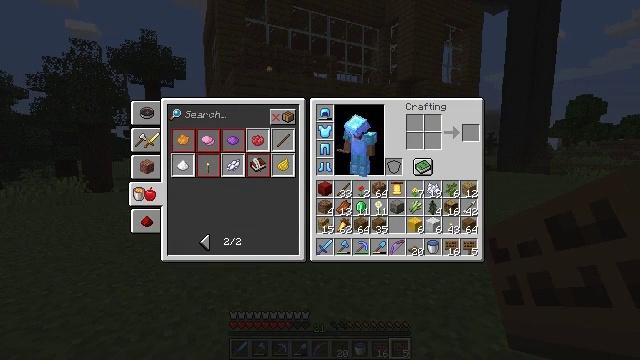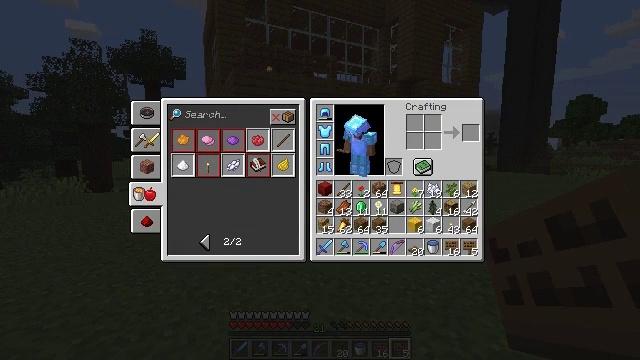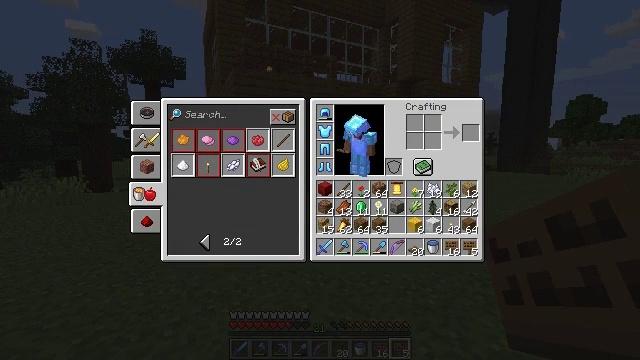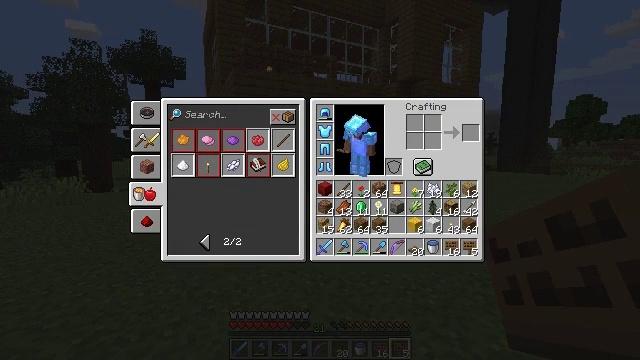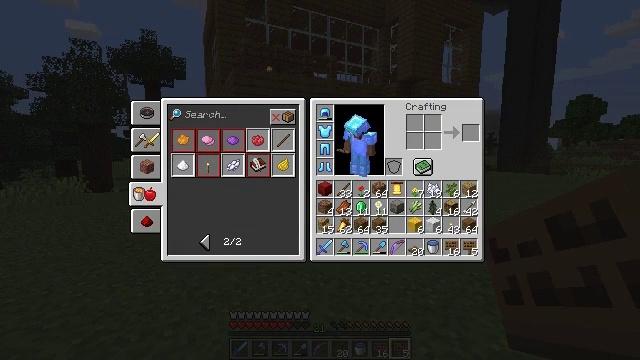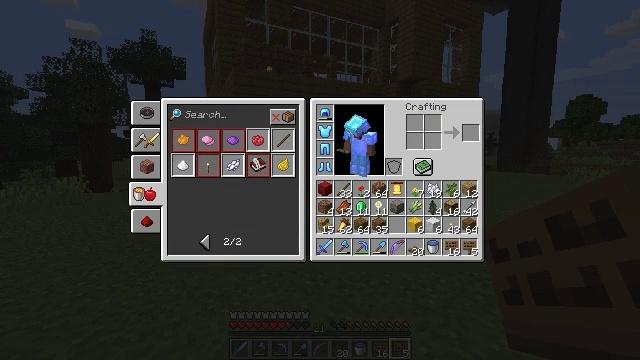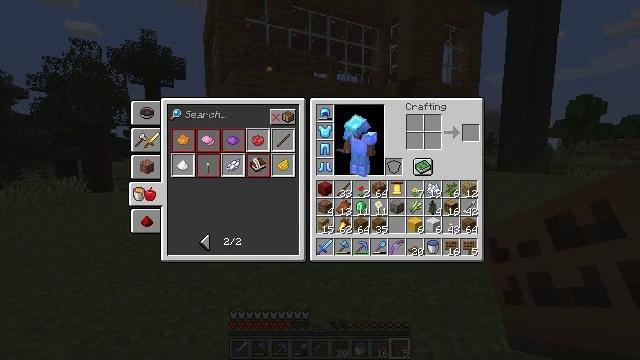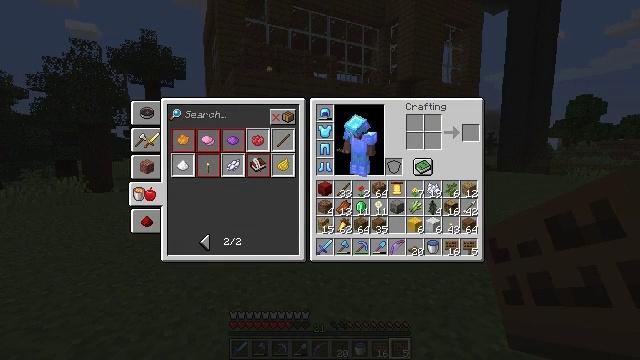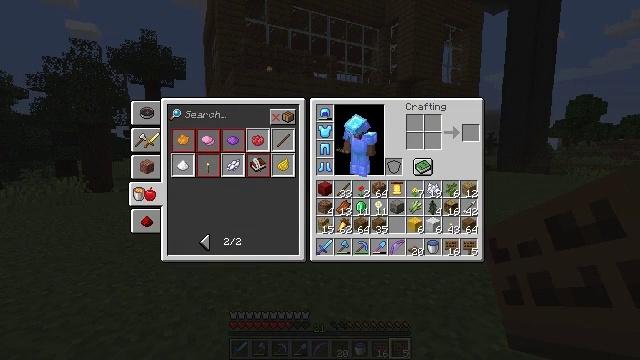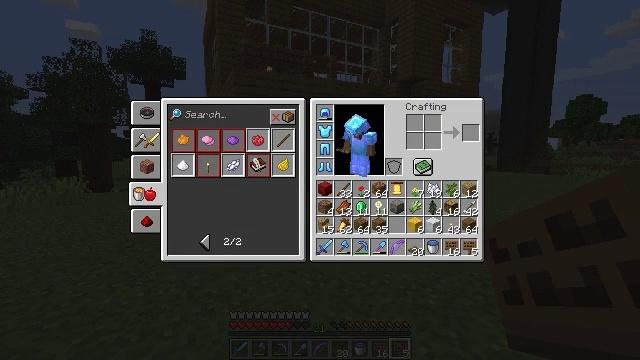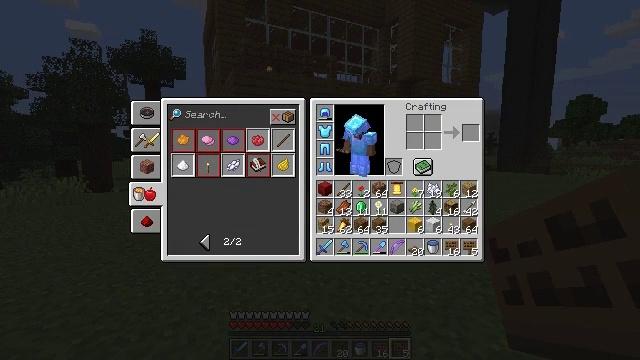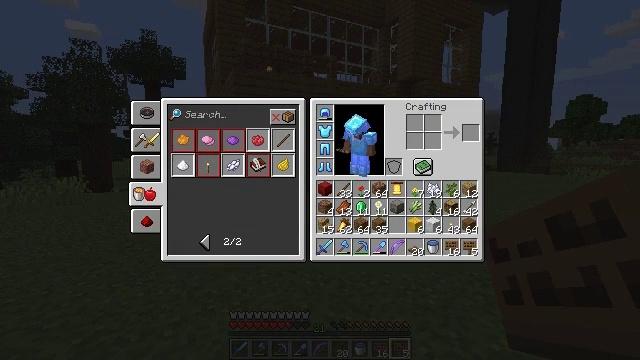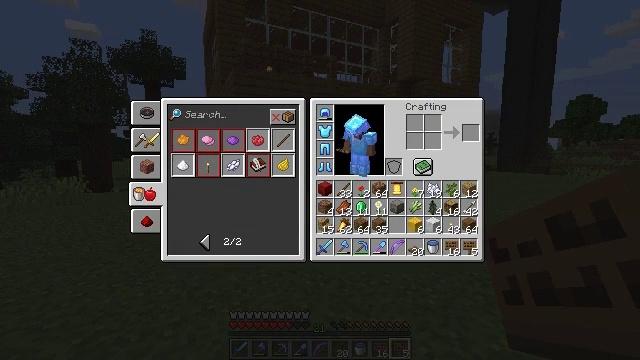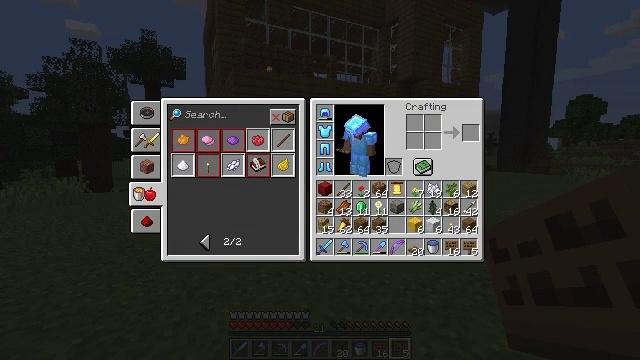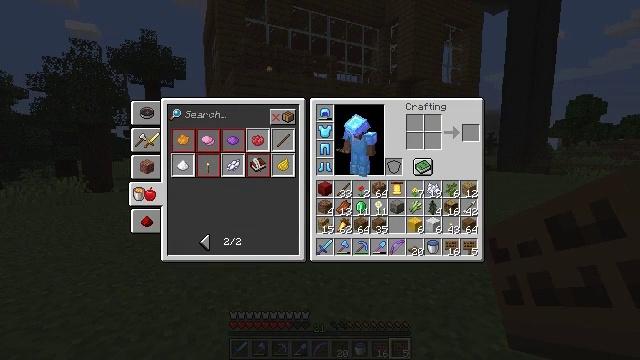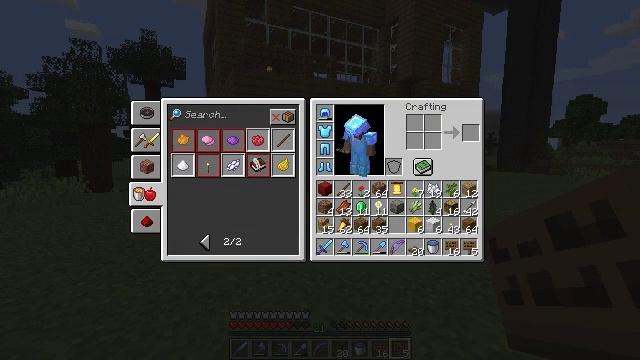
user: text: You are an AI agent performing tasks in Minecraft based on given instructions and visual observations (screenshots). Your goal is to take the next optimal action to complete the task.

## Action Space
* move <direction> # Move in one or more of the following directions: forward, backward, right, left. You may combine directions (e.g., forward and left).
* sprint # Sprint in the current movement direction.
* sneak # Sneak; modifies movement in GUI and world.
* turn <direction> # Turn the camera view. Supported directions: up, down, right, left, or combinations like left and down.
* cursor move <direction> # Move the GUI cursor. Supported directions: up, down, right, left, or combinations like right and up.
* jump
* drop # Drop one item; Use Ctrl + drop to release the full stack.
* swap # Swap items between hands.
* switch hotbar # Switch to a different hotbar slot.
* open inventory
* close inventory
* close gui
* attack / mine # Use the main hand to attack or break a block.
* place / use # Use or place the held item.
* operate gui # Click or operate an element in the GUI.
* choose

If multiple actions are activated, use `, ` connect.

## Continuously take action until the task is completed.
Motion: motion action
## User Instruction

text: Drop a spruce sign.
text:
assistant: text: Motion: no_op
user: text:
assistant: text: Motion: no_op
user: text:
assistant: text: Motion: no_op
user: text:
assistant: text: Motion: no_op
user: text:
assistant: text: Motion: no_op
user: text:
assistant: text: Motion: no_op
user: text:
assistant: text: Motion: no_op
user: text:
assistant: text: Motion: no_op
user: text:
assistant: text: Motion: no_op
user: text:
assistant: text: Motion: no_op
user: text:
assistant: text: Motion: no_op
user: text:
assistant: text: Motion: no_op
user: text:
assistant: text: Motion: no_op
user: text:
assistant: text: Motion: no_op
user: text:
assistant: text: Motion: no_op
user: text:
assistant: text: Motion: no_op
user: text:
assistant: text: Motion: no_op
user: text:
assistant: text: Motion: no_op
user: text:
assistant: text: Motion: cursor move right and up
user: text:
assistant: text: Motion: cursor move right and up
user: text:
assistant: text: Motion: cursor move right
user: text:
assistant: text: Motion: cursor move right
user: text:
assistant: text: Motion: no_op
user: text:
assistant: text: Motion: cursor move right
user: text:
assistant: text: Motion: no_op
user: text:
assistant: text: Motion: no_op
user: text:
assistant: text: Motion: no_op
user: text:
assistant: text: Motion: turn left and up
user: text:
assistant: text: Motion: no_op
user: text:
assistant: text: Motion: turn down